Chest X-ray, PA view. Patient: 34 years old, sex F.
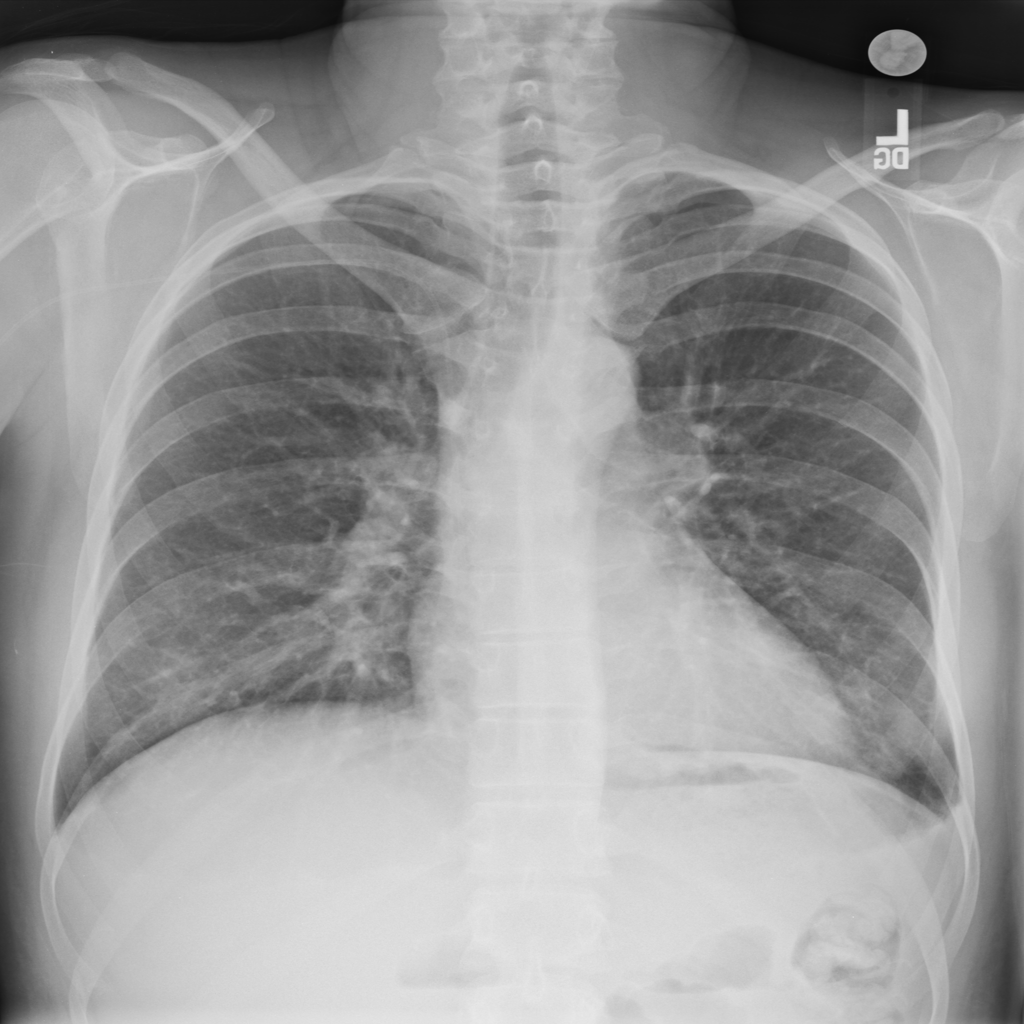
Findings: No Finding